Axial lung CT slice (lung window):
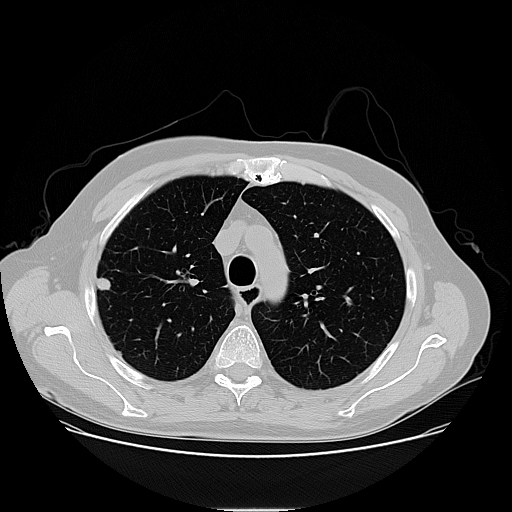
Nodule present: yes
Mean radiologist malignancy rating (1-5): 4.25